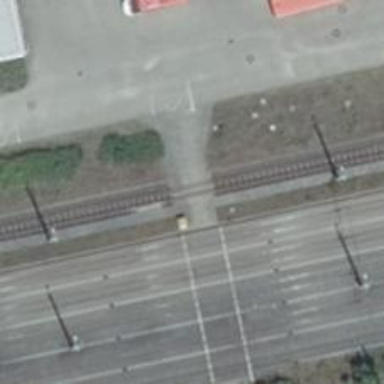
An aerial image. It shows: Crossing for the railway.